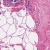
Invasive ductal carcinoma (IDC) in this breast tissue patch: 0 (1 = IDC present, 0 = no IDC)